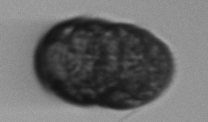
Label: Margalefidinium